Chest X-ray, PA view. Patient: 34 years old, sex F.
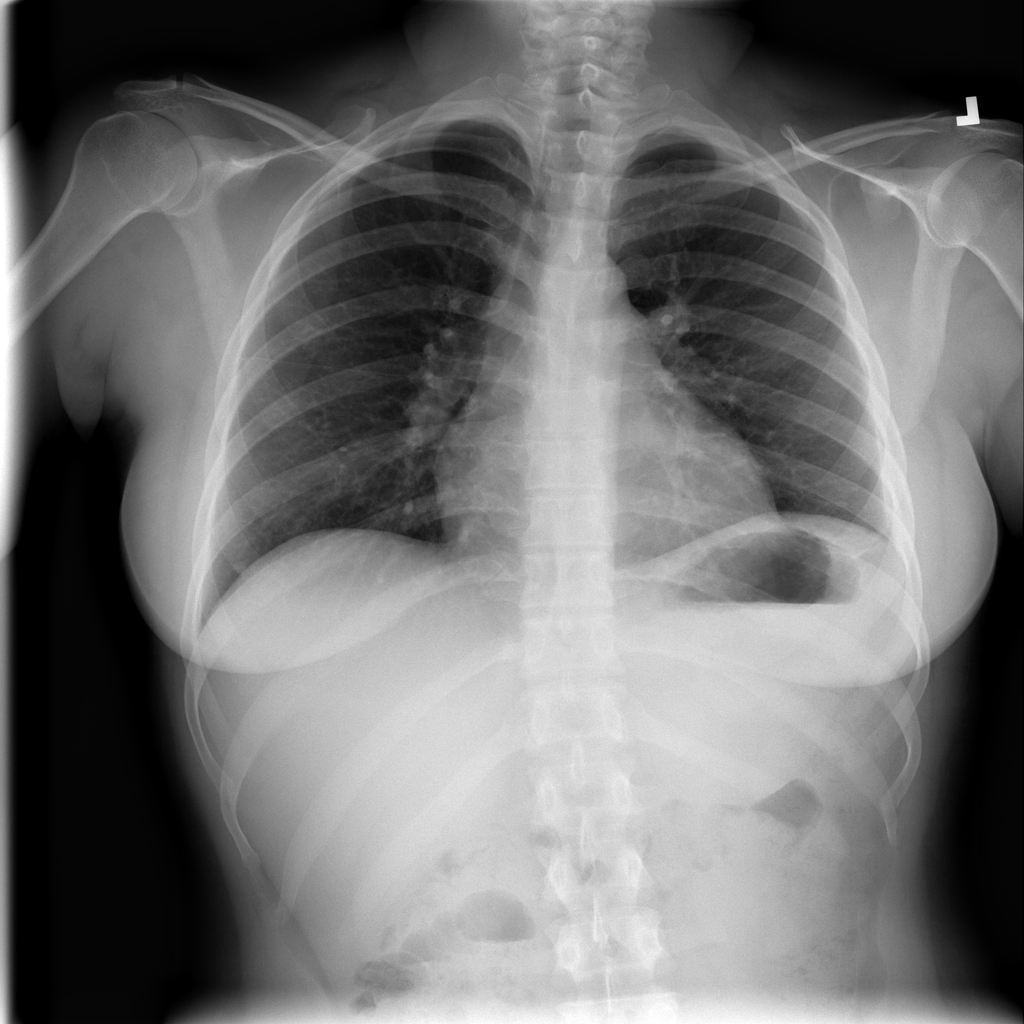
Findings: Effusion